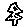
Label: tree